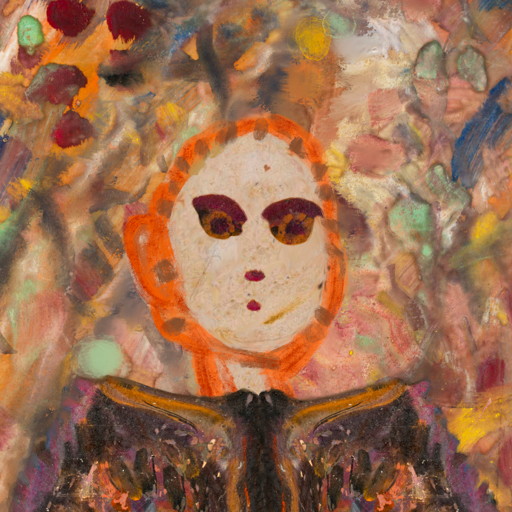
Background: Mother_And_Son_Mother, Head And Neck Front: Rupkatha, Face Front: Doll, Bust: Gypsy_Queen, Hair Front: Blank, Head Accessory: Blank, Second Necklace: Blank, Necklace: Blank, Baby: Blank